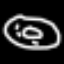
Label: donut